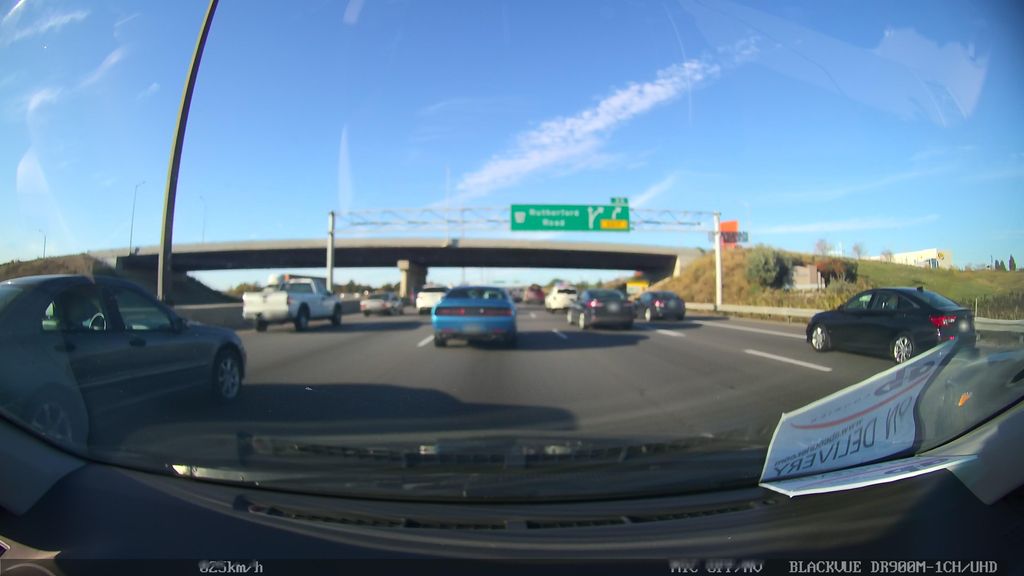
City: toronto